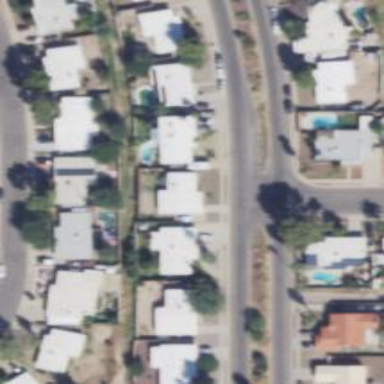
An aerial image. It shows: Residential road.